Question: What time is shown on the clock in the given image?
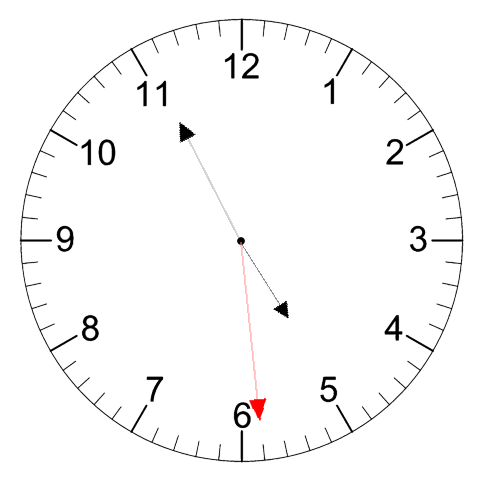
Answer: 04:55:29